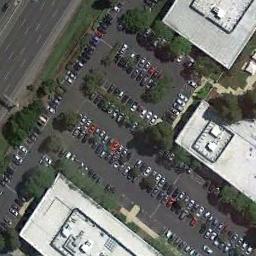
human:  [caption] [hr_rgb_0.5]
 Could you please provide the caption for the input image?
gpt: The parking lot with lots of cars arranged neatly in lines is surrounded by several achromatic buildings .

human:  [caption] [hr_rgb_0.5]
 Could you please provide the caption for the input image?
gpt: Four rows of cars were parked in the open space in front of the building .

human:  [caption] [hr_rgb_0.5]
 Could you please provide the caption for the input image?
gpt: There are several buildings of different sizes next to the parking lot .

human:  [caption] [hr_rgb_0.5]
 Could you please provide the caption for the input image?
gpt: The parking lot is full of cars next to some trees .

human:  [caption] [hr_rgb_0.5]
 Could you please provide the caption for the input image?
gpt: There are some green trees and snowy white buildings beside the parking lot .